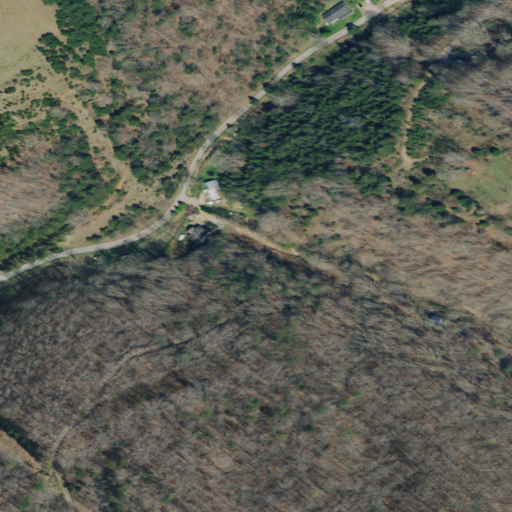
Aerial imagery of valley in Tennessee named Spice Hollow containing deciduous forest, mixed forest, open development, pasture, evergreen forest, and low intensity development